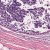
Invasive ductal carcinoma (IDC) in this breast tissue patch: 0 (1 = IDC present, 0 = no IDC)